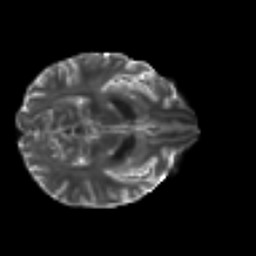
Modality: T2w
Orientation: axial
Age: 19
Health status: ill
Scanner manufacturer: philips
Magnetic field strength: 3 T
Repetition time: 9 s
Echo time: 0.127 s